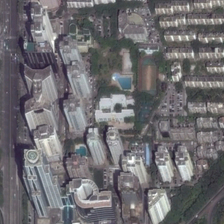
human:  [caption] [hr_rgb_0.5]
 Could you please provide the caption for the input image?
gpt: many tall buildings and some green trees are in a commercial area .

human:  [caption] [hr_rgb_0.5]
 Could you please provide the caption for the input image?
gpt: many tall buildings and some green trees are in a commercial area .

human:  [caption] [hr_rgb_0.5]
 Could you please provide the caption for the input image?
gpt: many tall buildings and some green trees are in a commercial area .

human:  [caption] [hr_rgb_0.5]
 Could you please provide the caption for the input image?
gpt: many tall buildings and some green trees are in a commercial area .

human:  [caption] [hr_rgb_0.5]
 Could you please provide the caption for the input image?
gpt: many tall buildings and some green trees are in a commercial area .